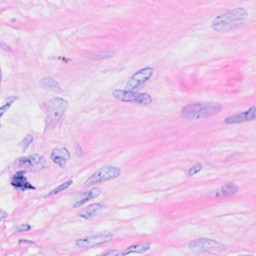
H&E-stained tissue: Breast